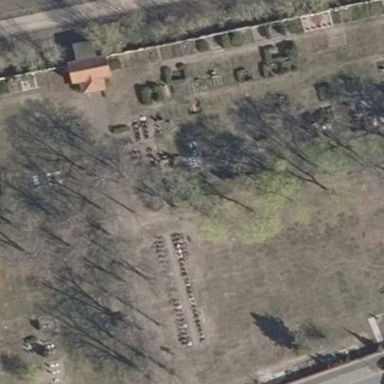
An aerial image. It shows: Cemetery.